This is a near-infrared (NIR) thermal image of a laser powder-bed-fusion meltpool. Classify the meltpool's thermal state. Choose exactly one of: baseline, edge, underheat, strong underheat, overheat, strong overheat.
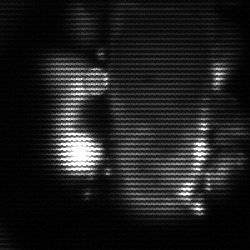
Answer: strong underheat